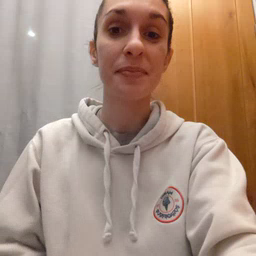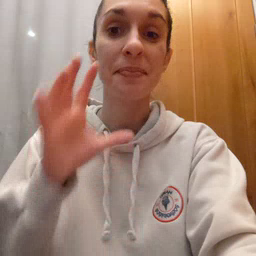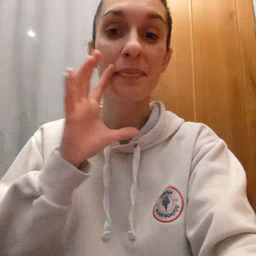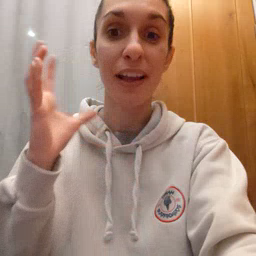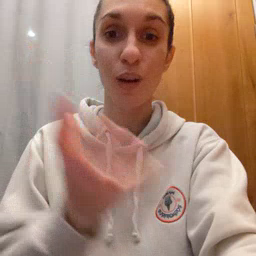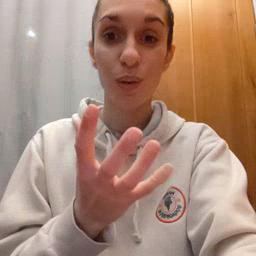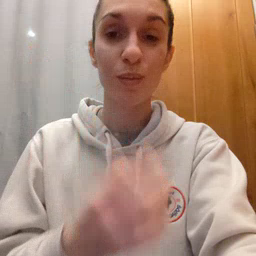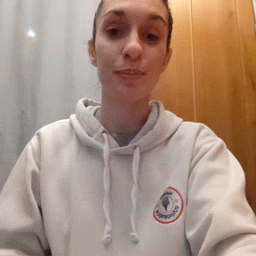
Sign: balloon